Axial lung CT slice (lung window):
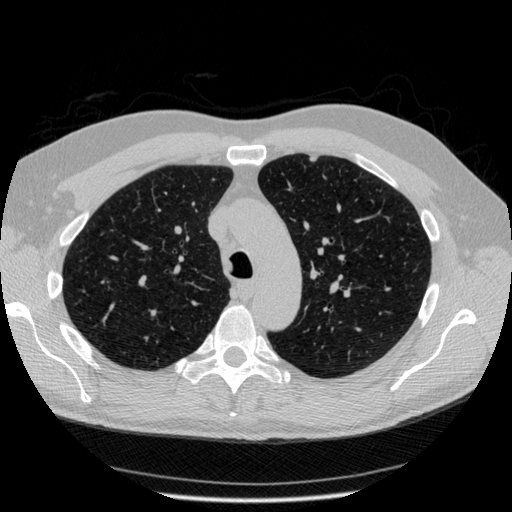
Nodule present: no